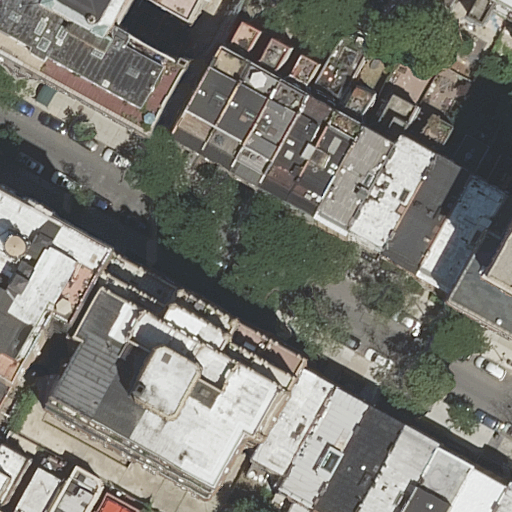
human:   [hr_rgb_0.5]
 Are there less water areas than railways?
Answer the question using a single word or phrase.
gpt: no

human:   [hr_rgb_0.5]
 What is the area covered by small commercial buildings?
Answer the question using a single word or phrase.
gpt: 0m2

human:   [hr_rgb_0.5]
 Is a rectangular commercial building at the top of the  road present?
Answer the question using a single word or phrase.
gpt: no

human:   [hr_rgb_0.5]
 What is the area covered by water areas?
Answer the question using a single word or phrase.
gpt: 0m2

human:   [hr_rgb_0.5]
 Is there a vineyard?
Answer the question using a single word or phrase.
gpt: no

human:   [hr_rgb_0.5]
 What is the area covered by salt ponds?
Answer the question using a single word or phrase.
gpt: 0m2

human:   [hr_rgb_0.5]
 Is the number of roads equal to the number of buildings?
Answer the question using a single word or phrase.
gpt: no

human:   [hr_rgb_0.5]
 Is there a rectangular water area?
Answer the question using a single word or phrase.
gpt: no

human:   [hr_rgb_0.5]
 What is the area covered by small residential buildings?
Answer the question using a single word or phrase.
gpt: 263m2

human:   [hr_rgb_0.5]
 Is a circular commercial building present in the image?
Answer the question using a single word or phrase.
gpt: no

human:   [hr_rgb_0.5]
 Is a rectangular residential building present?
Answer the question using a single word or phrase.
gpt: yes

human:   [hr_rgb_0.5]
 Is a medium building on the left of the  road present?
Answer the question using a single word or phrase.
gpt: yes

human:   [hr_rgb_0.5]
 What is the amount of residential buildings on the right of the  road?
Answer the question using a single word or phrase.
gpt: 15

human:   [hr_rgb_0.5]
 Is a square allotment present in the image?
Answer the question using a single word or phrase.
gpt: no

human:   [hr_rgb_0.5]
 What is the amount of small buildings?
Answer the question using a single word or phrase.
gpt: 8

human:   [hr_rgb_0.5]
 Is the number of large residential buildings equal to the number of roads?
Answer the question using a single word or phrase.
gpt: no

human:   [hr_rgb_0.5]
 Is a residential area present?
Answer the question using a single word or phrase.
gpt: no

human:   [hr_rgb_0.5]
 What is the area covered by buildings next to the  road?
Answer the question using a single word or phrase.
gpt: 5270m2

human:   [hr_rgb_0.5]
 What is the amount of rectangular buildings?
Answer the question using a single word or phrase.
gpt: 14

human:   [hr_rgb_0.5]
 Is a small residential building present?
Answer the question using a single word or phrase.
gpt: yes

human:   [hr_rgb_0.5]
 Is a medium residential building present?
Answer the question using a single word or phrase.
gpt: yes

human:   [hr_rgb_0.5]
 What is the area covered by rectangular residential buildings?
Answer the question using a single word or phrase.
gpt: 1817m2

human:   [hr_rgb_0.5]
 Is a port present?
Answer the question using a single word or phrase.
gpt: no

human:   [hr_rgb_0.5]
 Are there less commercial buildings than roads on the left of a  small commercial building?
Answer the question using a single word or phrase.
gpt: no

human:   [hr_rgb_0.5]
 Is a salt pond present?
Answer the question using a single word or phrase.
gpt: no

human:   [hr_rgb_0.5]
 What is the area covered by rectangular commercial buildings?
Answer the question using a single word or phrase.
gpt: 0m2

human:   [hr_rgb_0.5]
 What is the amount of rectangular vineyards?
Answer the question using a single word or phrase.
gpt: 0

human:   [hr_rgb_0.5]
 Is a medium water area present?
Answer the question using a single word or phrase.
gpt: no

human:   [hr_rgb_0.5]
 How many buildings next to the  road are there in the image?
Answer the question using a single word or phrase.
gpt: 26

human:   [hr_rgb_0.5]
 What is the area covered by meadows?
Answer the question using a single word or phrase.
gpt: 0m2

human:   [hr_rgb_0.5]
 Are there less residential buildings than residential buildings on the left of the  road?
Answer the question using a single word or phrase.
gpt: no

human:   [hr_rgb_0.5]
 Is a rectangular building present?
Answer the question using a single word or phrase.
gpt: yes

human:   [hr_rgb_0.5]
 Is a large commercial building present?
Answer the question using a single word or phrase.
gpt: no

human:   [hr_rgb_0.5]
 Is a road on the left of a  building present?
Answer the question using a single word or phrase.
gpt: no

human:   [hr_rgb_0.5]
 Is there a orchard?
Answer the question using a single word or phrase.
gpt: no

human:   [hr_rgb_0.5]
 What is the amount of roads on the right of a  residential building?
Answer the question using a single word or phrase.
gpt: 0